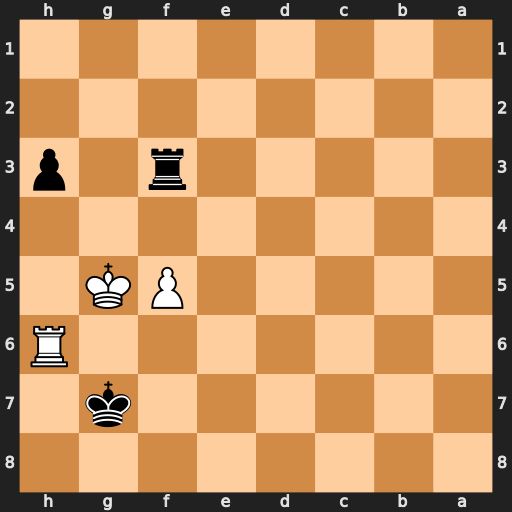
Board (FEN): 8/6k1/7R/5PK1/8/5r1p/8/8
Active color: b
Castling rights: -
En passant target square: -
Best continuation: Rxf5+ Kxf5 Kxh6 Ke4 h2